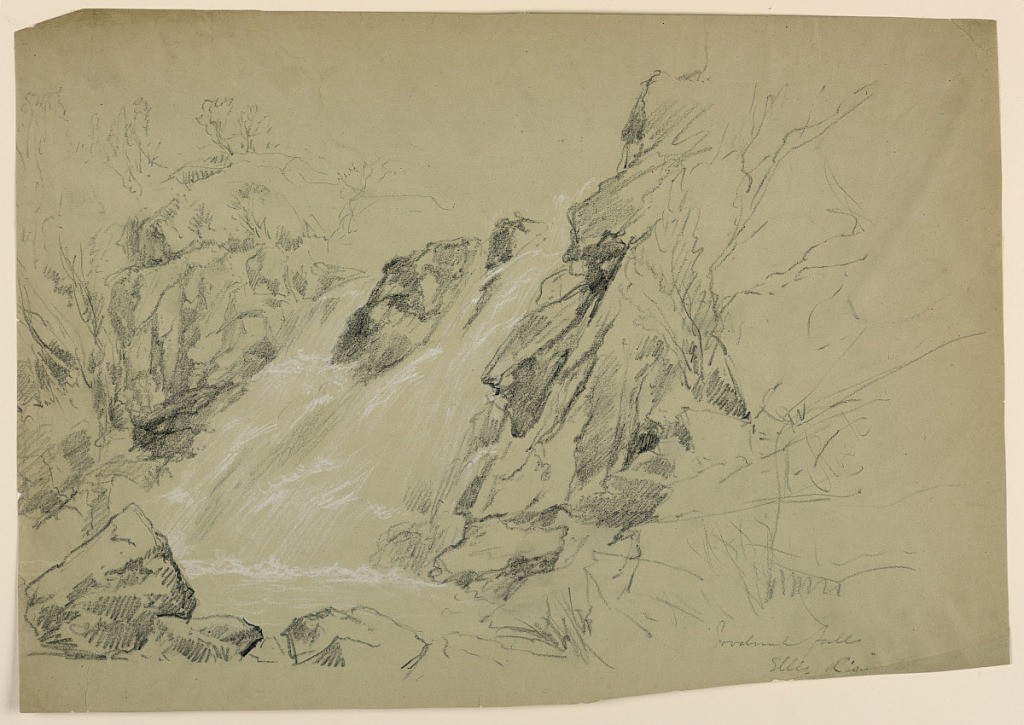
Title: Goodrich Falls, Ellis River, New Hampshire
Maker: Daniel Huntington, American, 1816–1906
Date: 1855–65
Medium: Graphite, black and white crayon on grey paper
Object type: Drawing
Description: Waterfall at center, with pool at lower left. Rock ridges left and right, with trees sketched, upper left.